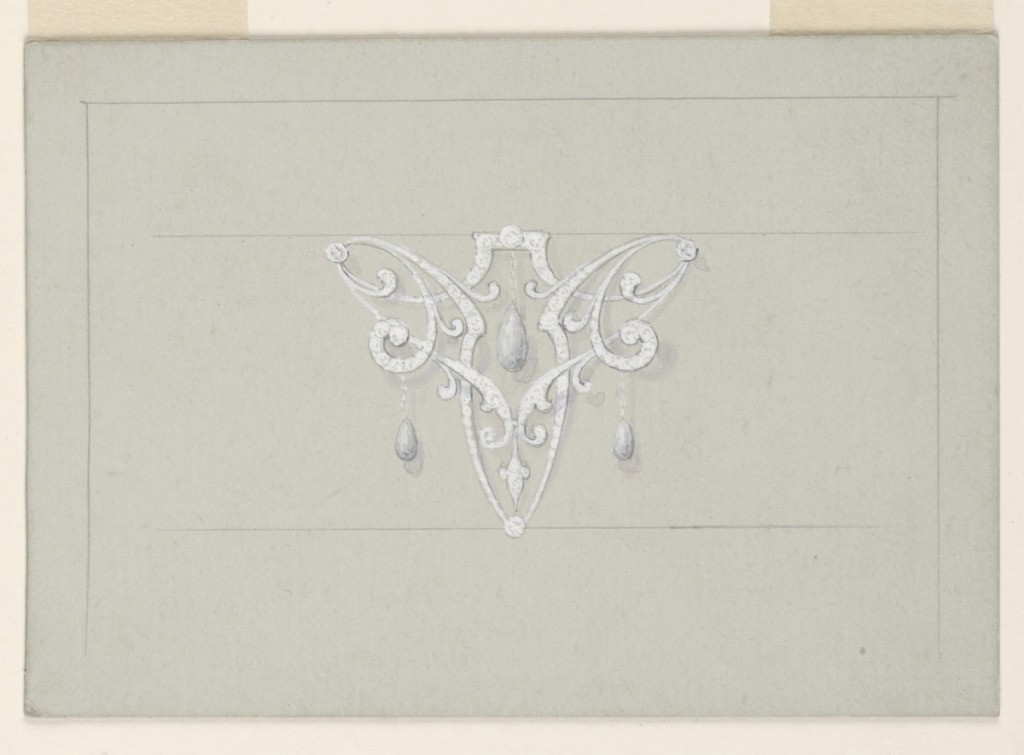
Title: Design for a Brooch
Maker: George E Germer, 1868 – 1936
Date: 1910–1920
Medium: Brush and white gouache, graphite, brush and dark purple watercolor on cardboard
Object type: Projects for brooches
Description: Bordering lines as 1939-84-20. Scheme, formed by scrolls and bands of diamonds. Three drops.